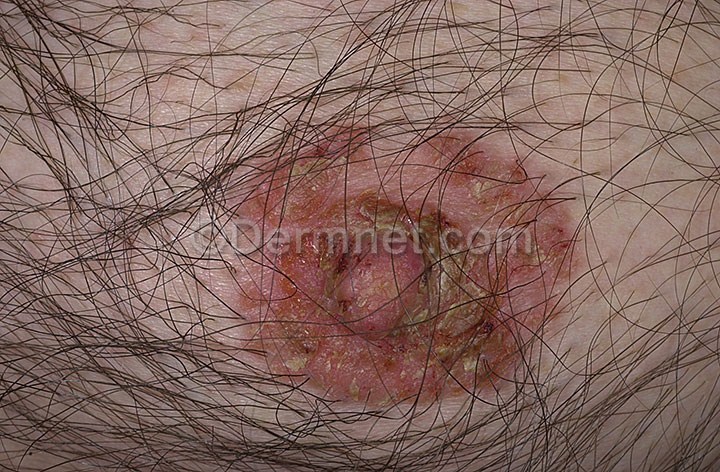
Disease: Eczema Photos